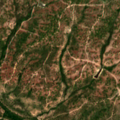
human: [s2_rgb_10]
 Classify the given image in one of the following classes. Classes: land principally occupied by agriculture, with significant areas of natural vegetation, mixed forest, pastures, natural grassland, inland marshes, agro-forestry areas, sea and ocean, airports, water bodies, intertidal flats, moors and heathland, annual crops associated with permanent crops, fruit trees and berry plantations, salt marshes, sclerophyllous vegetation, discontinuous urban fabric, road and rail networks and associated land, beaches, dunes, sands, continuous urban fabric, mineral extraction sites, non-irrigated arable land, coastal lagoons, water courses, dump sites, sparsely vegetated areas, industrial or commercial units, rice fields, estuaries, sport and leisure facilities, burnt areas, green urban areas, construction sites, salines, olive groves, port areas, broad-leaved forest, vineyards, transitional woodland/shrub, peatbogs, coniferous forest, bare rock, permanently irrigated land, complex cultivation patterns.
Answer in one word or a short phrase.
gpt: non-irrigated arable land, agro-forestry areas, broad-leaved forest